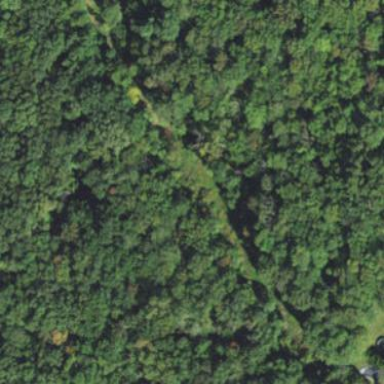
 designated as Existing Preserved Open Space."